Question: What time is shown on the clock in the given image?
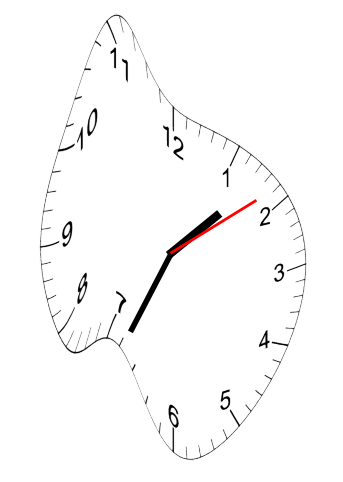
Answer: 01:34:09